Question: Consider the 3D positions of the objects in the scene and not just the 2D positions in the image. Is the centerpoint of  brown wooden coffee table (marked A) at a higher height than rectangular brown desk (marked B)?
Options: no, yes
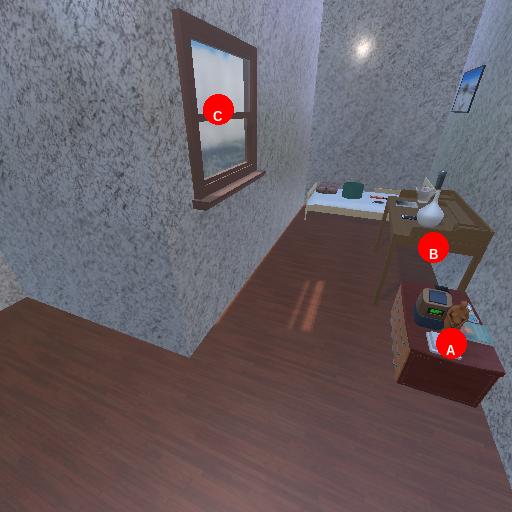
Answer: no